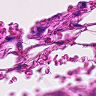
Metastatic tissue present: no